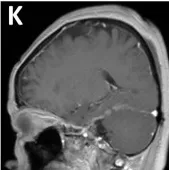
Radiological evaluation of the multi-compartmental lesion preoperatively and postoperatively.
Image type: radiology (mri)